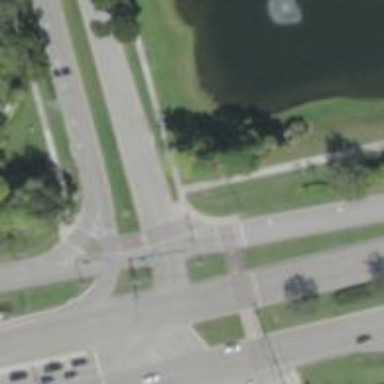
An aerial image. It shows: Footway that serves as traffic island.